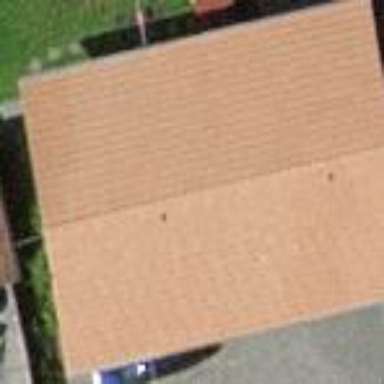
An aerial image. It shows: Barn.